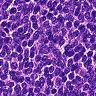
Metastatic tissue present: no